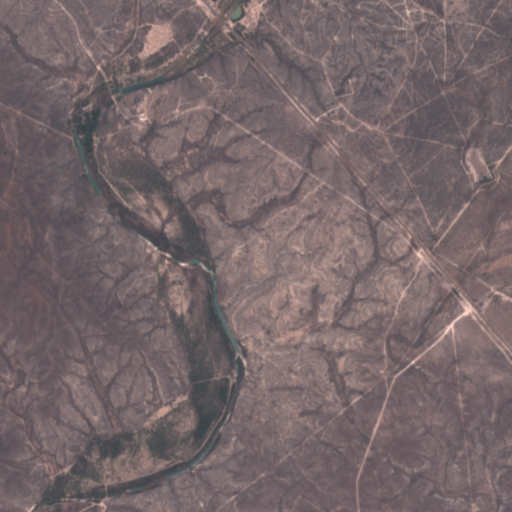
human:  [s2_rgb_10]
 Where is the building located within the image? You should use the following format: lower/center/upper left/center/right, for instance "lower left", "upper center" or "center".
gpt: The building is located in the upper left of the image.
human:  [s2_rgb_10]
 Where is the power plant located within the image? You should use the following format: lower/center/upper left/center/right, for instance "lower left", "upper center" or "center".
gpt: There is no power plant in the image.